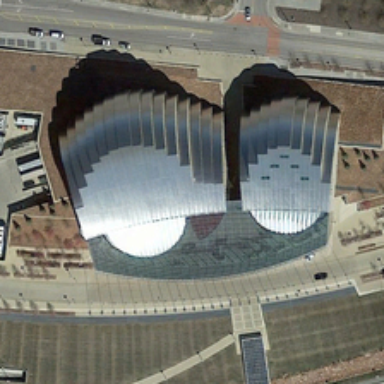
A large building is near a road with several cars near it .